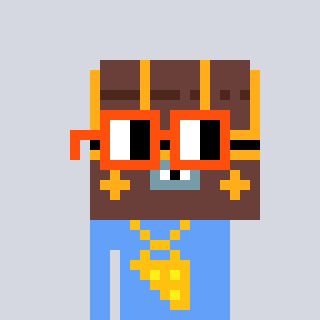
a pixel art character with square orange glasses, a treasure chest-shaped head and a blue-colored body on a cool background